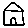
Label: house